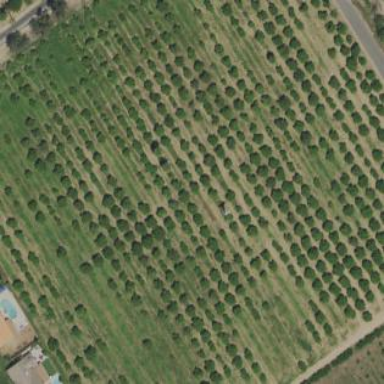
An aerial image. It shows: Orchard.